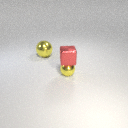
small yellow metal sphere below small red metal cube